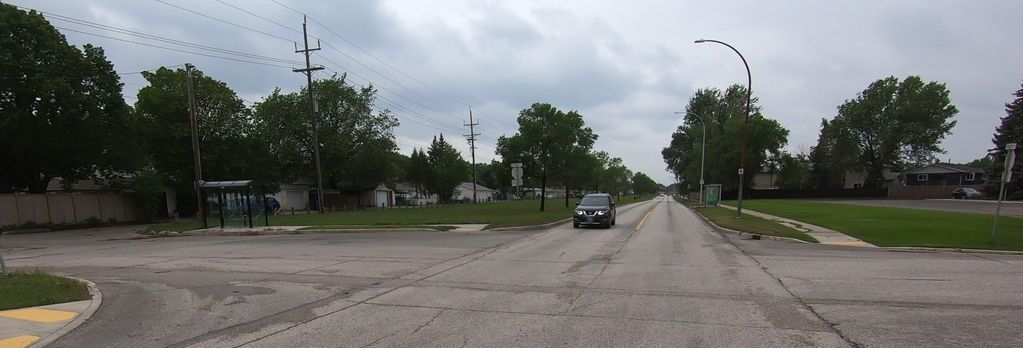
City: winnipeg